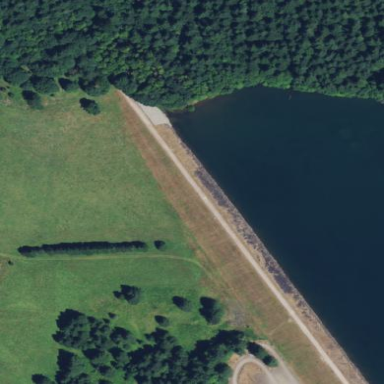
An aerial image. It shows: Dam made of earth material.